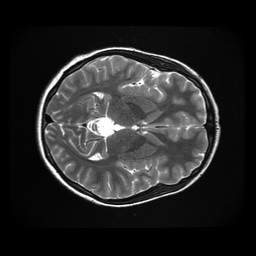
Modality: T2w
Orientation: axial
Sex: female
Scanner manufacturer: ge
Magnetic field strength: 3 T
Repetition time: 5 s
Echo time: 0.1017 s